Brain MRI, t1w sequence, axial 2D slice.
Patient: age 23, sex F, weight 95 kg, height 1.95 m
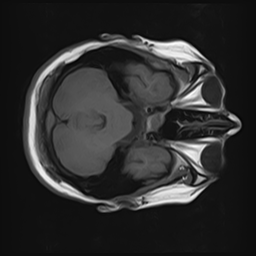